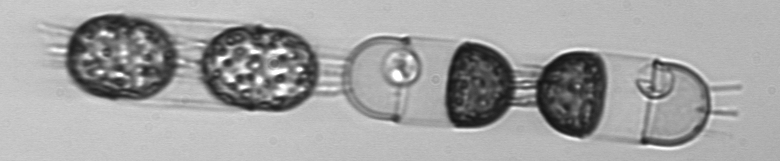
Label: Stephanopyxis